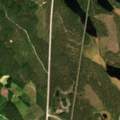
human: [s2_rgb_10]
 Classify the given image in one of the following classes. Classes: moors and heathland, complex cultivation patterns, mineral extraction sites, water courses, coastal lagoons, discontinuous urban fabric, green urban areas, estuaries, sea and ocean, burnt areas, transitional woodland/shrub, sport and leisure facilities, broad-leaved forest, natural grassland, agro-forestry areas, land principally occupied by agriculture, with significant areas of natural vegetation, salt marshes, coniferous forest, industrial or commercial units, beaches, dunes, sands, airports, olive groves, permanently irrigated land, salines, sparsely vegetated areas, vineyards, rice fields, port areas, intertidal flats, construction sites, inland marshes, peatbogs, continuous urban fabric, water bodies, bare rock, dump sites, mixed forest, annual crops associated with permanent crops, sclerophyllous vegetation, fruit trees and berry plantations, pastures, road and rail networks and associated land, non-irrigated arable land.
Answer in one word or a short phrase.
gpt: coniferous forest, mixed forest, transitional woodland/shrub